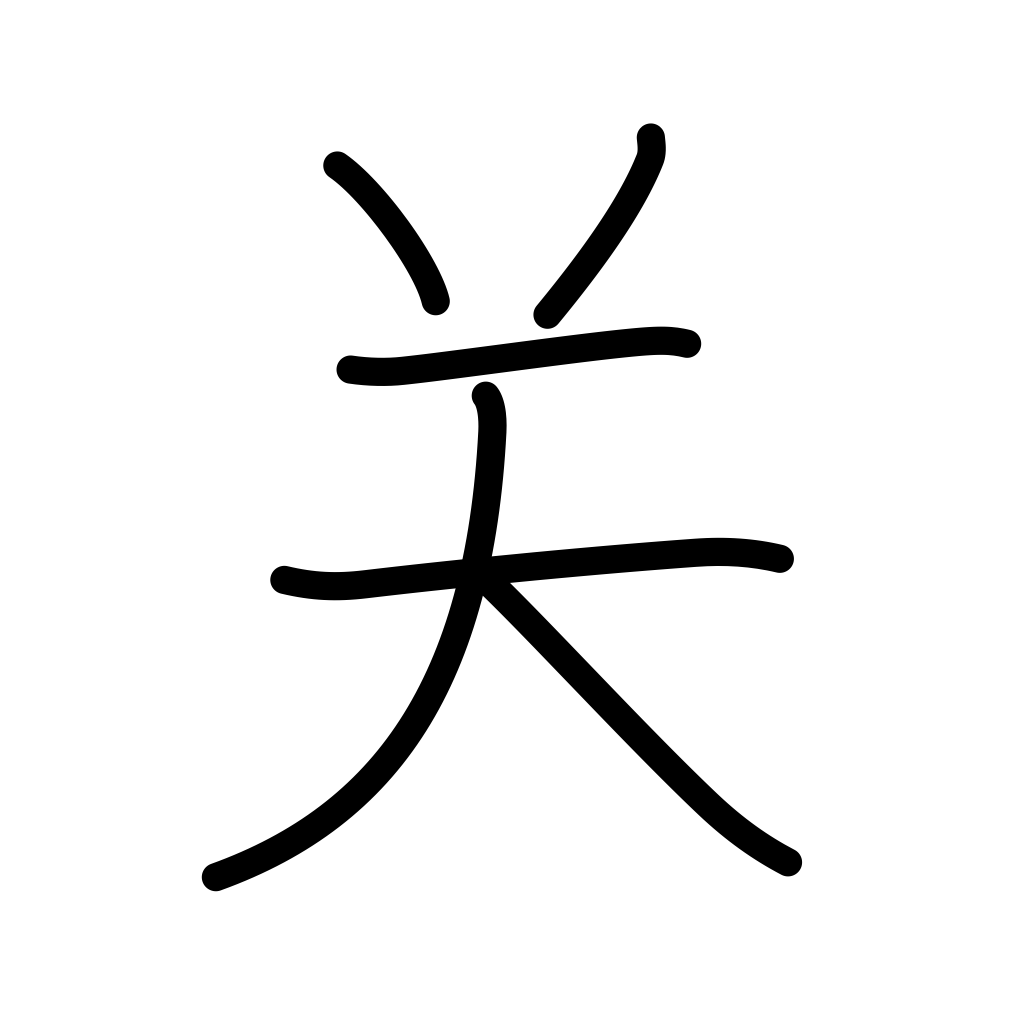
Meaning: frontier pass, close, relation